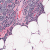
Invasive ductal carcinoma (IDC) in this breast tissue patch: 0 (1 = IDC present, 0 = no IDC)